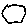
Label: hexagon